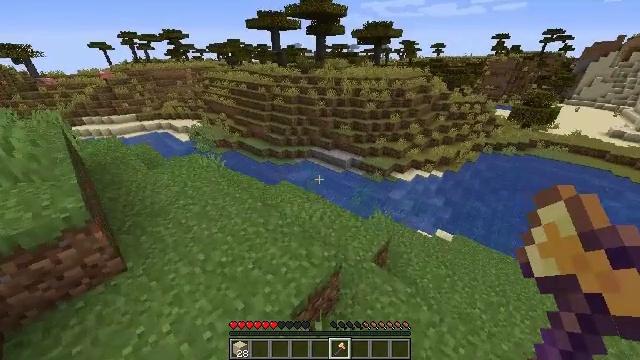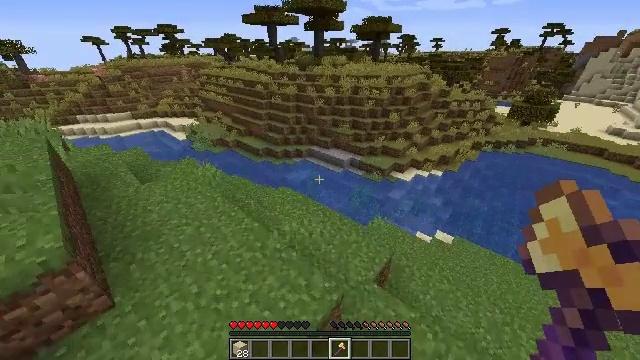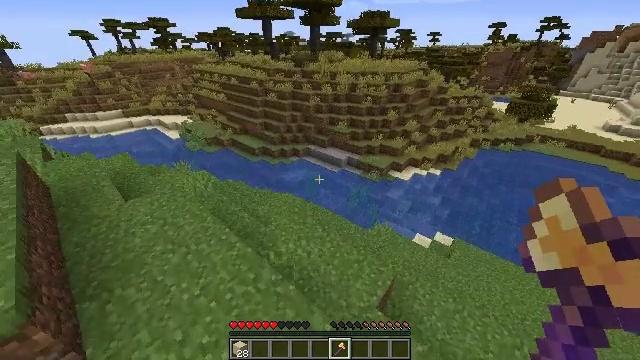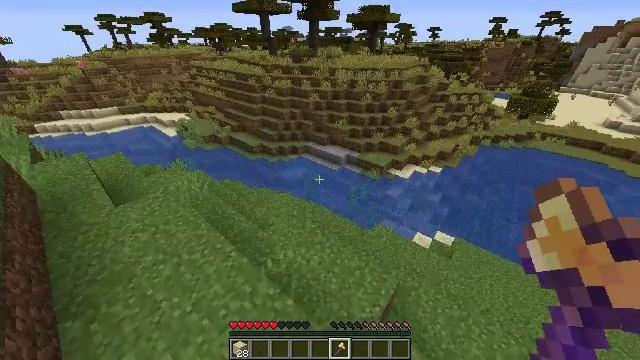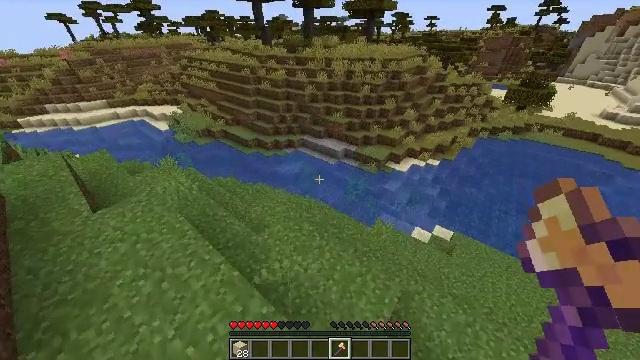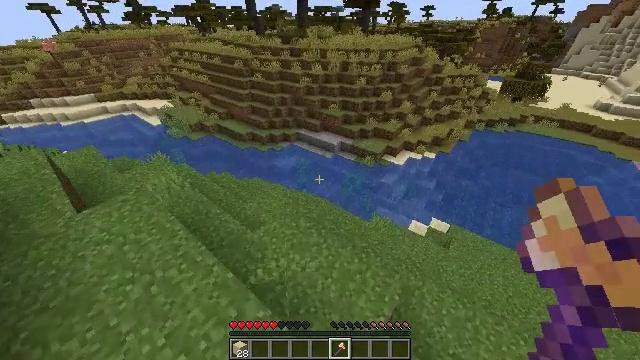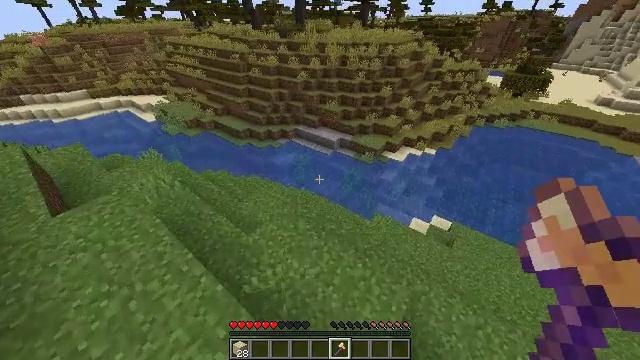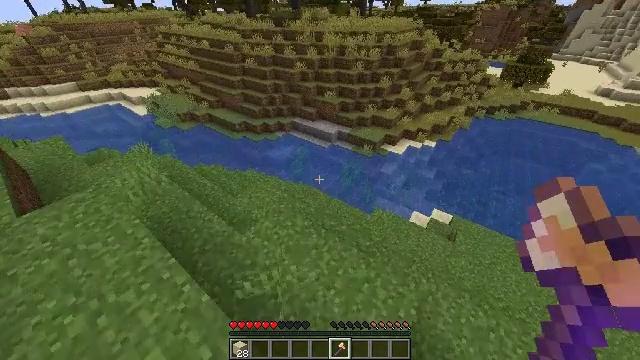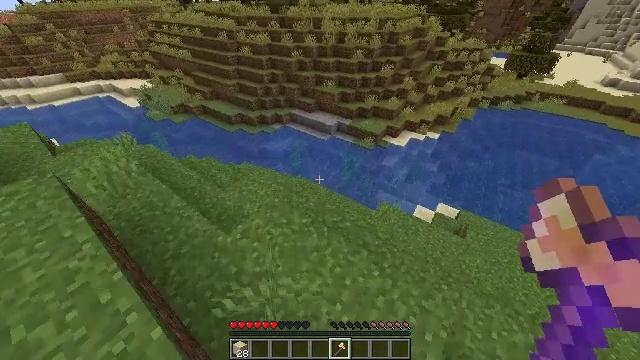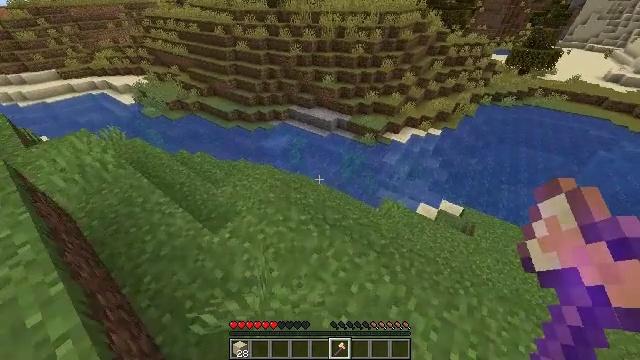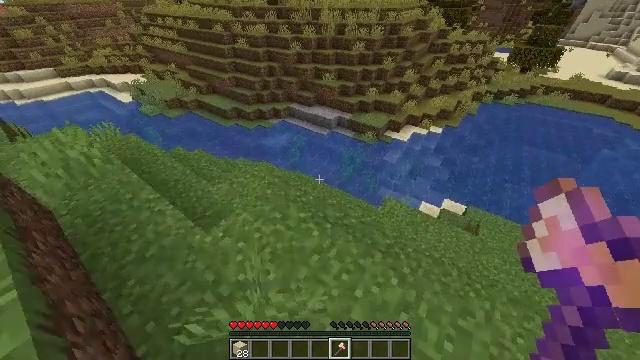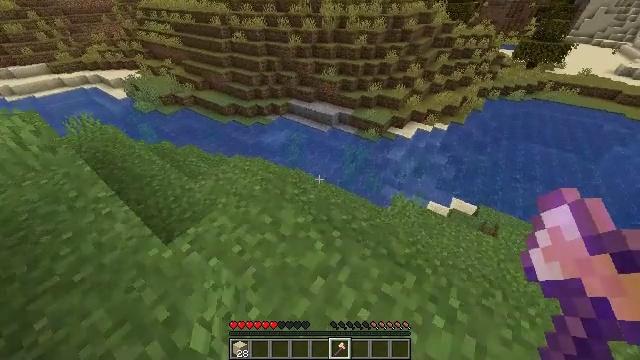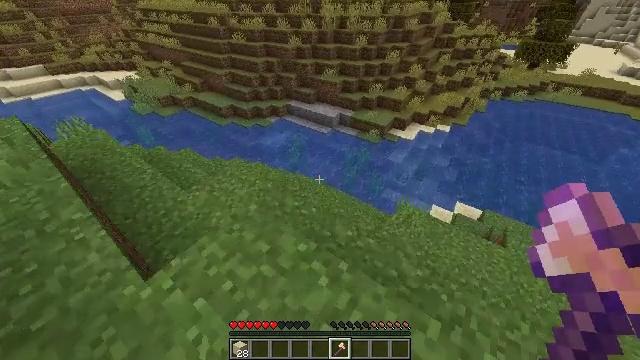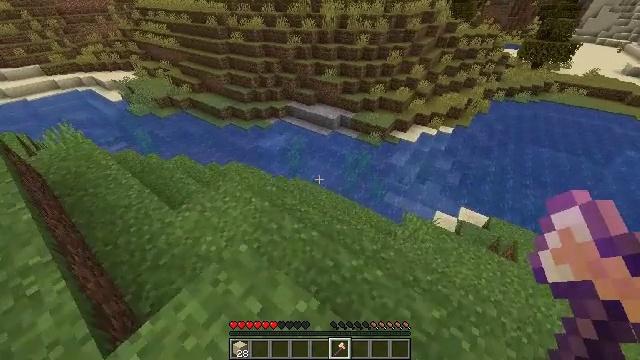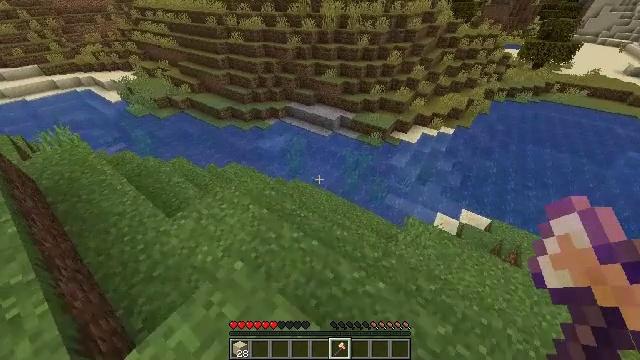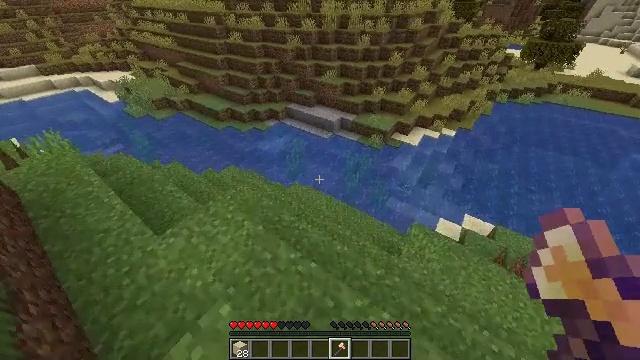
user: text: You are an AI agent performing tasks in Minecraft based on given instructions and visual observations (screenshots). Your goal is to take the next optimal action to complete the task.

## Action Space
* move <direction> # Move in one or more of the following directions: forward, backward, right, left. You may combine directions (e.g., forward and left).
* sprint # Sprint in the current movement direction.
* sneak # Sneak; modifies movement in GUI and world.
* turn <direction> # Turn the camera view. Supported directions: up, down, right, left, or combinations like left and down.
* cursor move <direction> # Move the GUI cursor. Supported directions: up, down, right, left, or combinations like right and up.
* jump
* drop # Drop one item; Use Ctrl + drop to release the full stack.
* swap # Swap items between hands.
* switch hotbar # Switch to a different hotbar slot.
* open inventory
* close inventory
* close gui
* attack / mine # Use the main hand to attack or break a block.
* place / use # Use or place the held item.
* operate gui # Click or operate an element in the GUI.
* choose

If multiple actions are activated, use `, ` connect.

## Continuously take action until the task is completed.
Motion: motion action
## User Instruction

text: Collect acacia logs by breaking the tree.
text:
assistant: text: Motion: move forward, turn down, jump
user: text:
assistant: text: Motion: move forward, turn down, jump
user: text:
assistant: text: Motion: move forward
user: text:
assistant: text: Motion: move forward, turn right and down
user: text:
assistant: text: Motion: move forward, turn right and down
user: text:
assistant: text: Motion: move forward
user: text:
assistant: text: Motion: move forward, turn down
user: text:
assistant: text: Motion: move forward, turn down
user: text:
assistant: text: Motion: move forward
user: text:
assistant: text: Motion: move forward
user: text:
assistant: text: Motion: move forward
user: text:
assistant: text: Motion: move forward
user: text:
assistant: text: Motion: move forward
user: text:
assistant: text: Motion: move forward
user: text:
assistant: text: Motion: move forward
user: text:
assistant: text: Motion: move forward
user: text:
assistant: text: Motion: move forward
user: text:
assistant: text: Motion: move forward
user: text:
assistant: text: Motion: move forward
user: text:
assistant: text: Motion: move forward
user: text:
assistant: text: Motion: move forward
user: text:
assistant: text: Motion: move forward
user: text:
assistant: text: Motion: move forward
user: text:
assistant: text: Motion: move forward
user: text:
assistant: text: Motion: move forward
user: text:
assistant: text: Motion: move forward
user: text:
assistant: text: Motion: move forward
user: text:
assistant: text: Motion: move forward
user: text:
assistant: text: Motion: move forward
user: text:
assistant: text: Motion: move forward